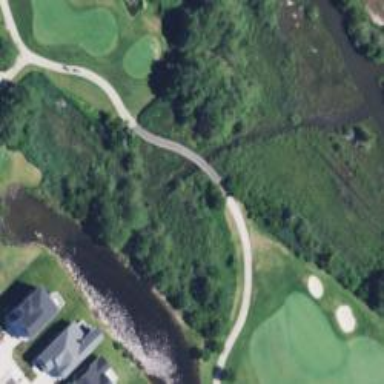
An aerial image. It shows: Path bridge over golf course.